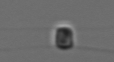
Label: Chaetoceros_similis